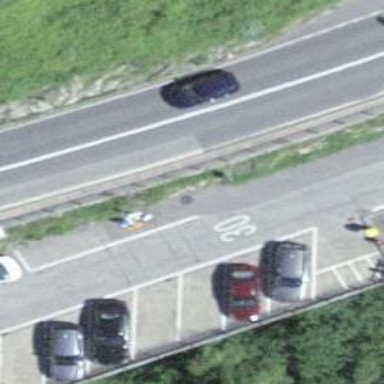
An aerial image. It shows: Lift gate barrier.